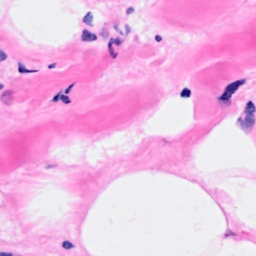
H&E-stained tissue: Breast